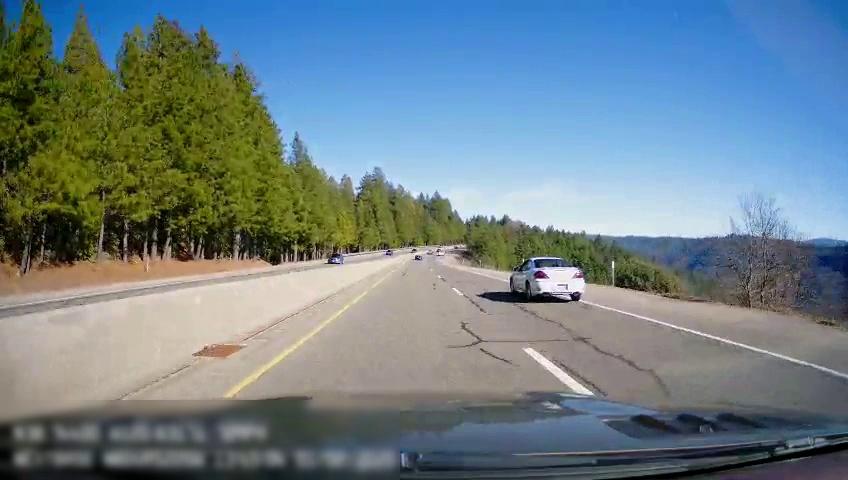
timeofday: Day
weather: Sunny
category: Drivable Space
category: Drivable Space
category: Vehicles | Car
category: Vehicles | Car
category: Lanes | Current Lane
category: Lanes | Current Lane
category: Lanes | Alternate Lane
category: Lanes | Opposite Lane